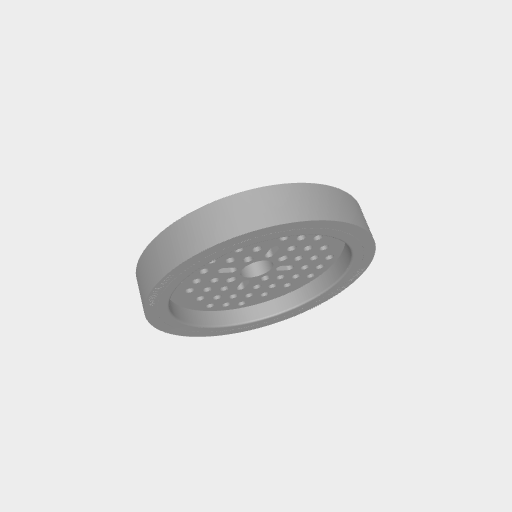
Part: RhinoWheel96ODThin